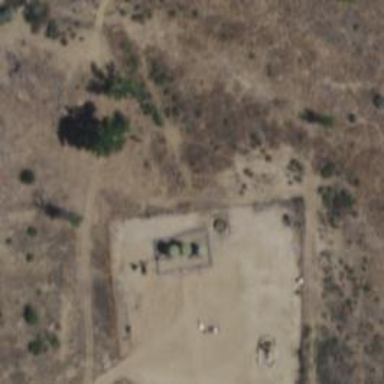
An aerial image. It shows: Storage tank that is man-made.